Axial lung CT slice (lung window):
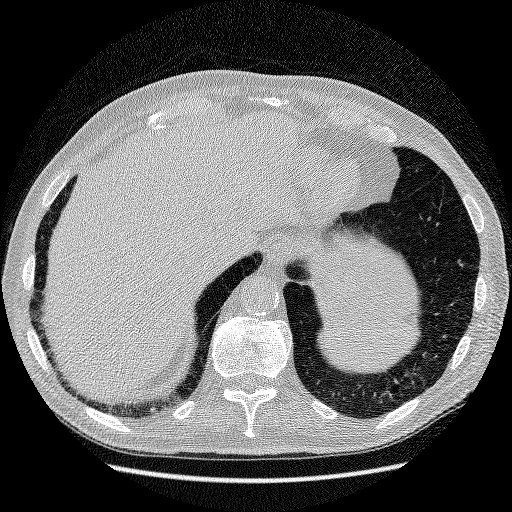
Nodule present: no